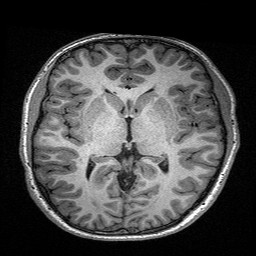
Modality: T1w
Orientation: coronal
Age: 23
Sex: male
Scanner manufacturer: siemens
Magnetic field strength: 3 T
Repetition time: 2.4 s
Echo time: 0.03 s